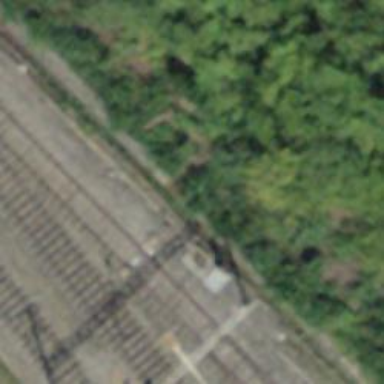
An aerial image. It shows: Railway switch.